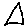
Label: triangle